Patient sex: F
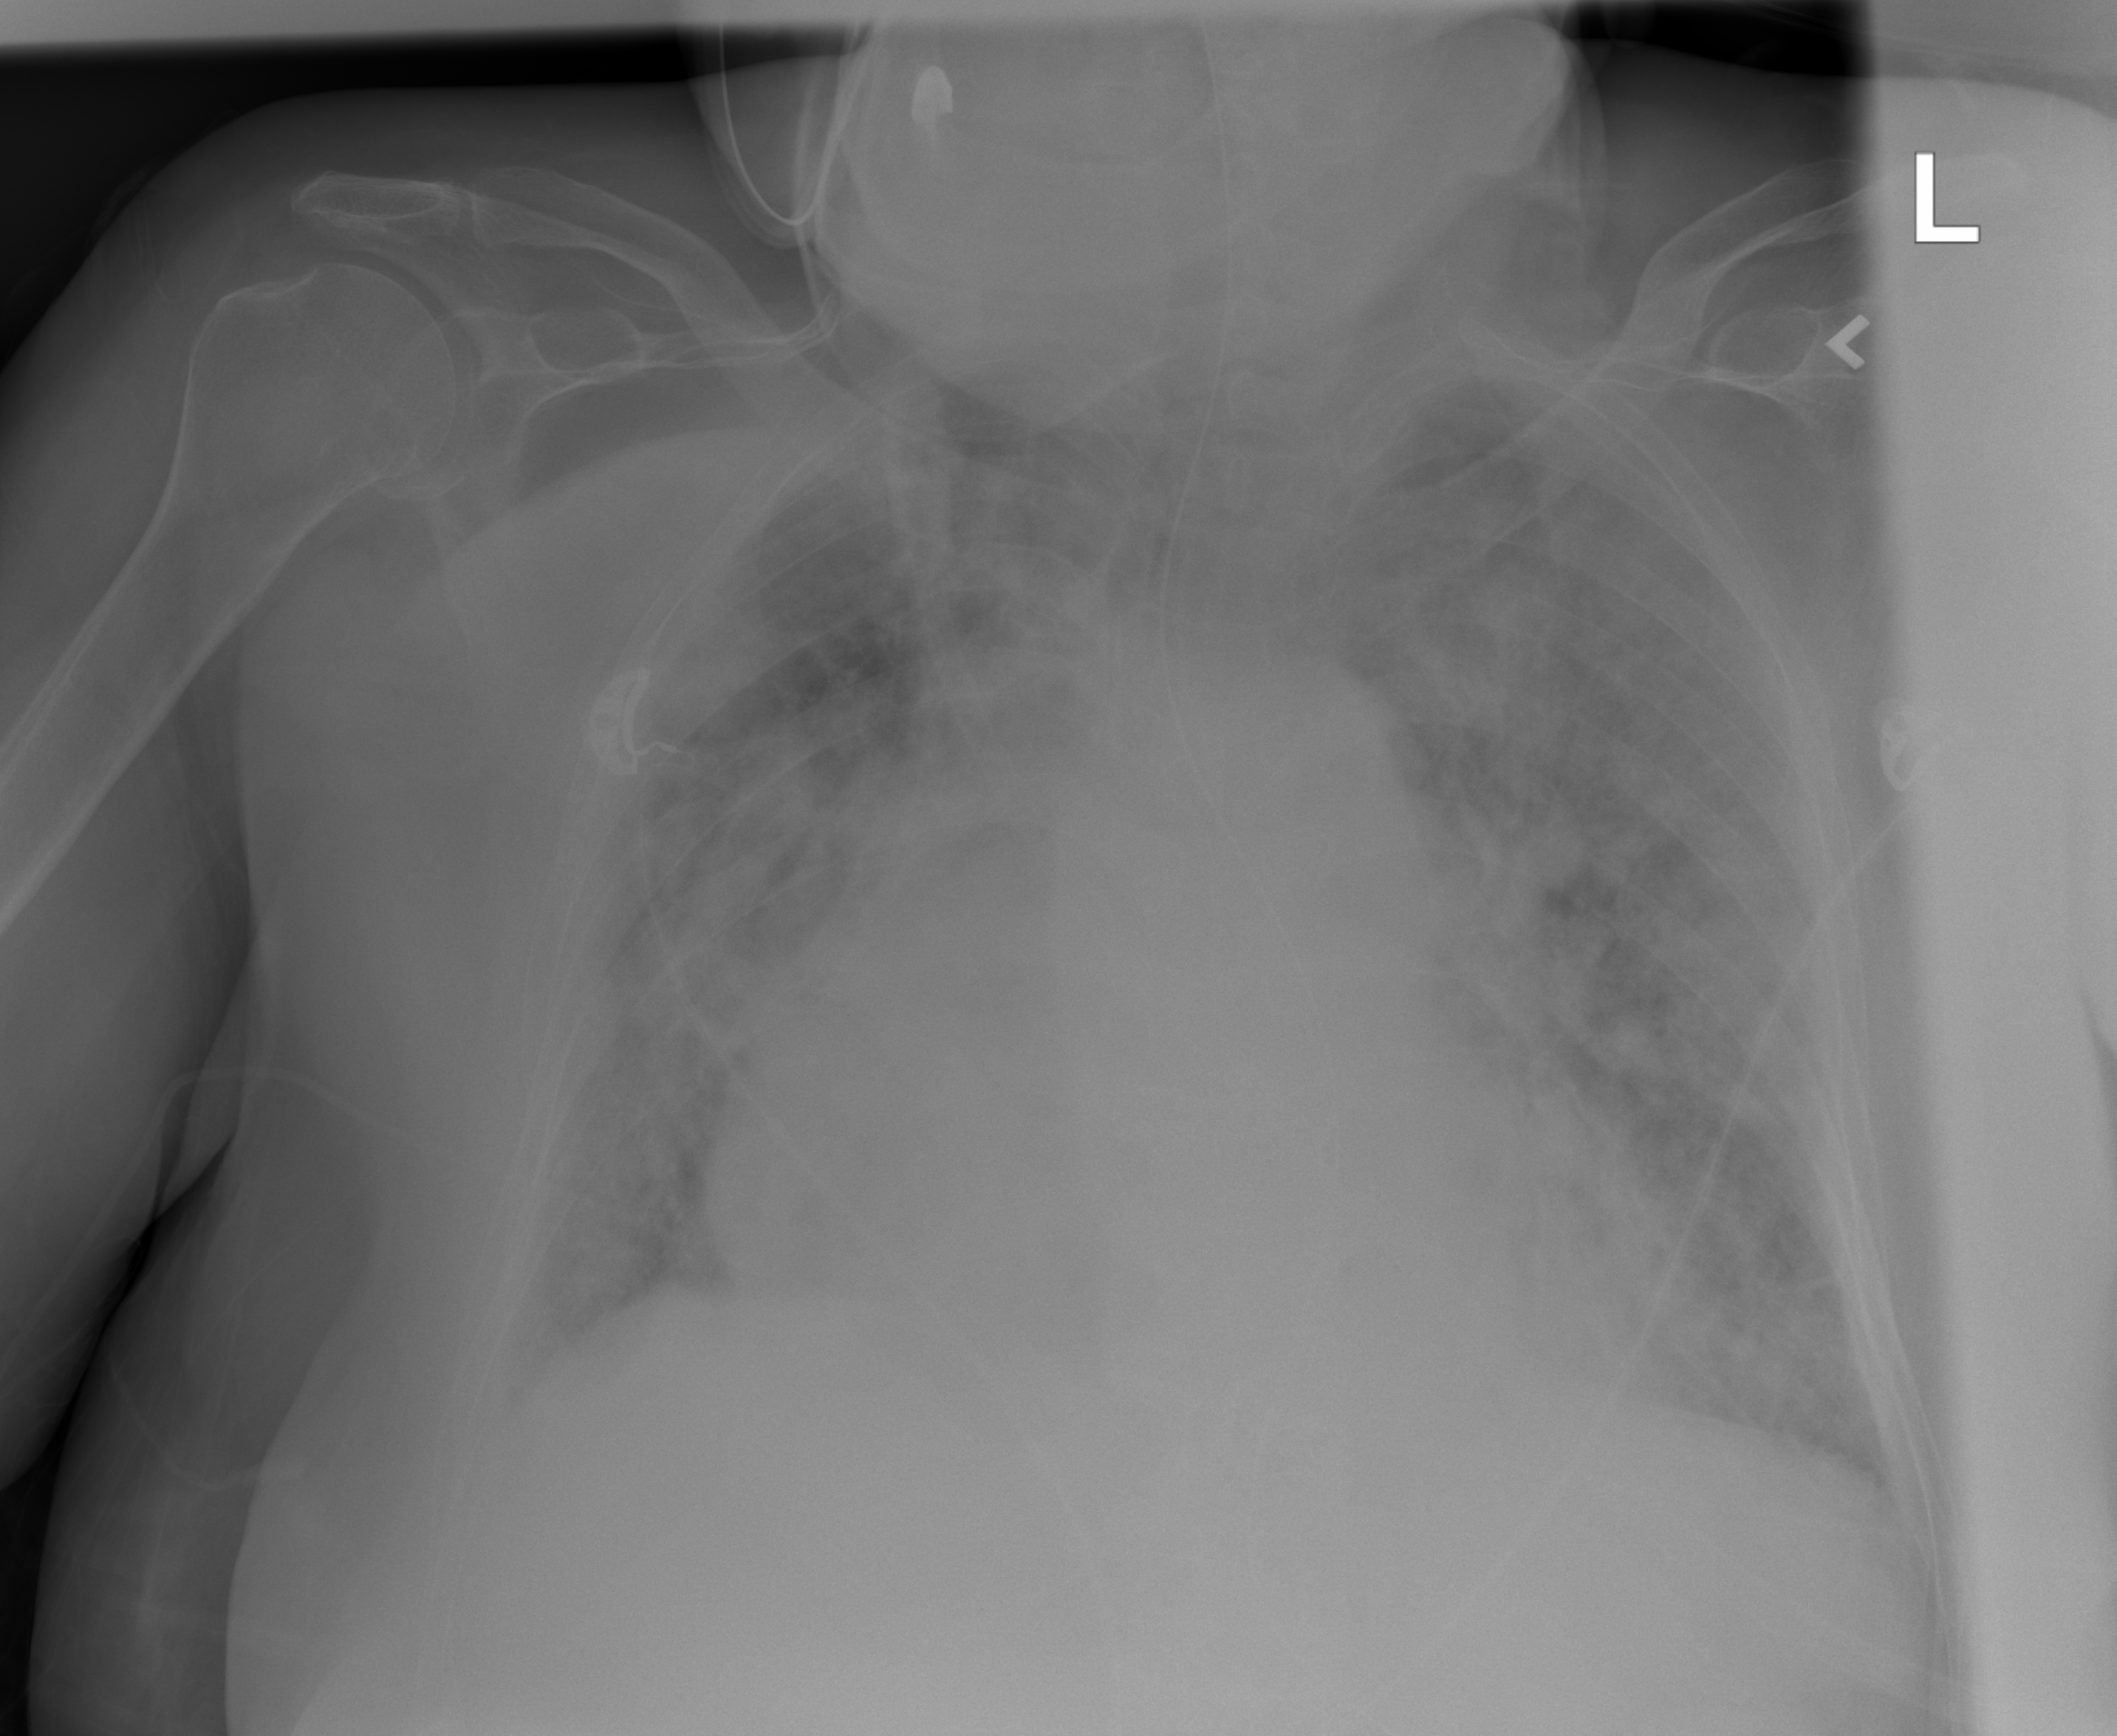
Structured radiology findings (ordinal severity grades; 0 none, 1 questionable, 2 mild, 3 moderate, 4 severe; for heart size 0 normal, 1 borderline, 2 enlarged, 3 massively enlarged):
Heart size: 2
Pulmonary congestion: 3
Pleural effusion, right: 1
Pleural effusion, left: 2
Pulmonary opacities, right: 3
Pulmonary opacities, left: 3
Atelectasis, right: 0
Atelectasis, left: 2